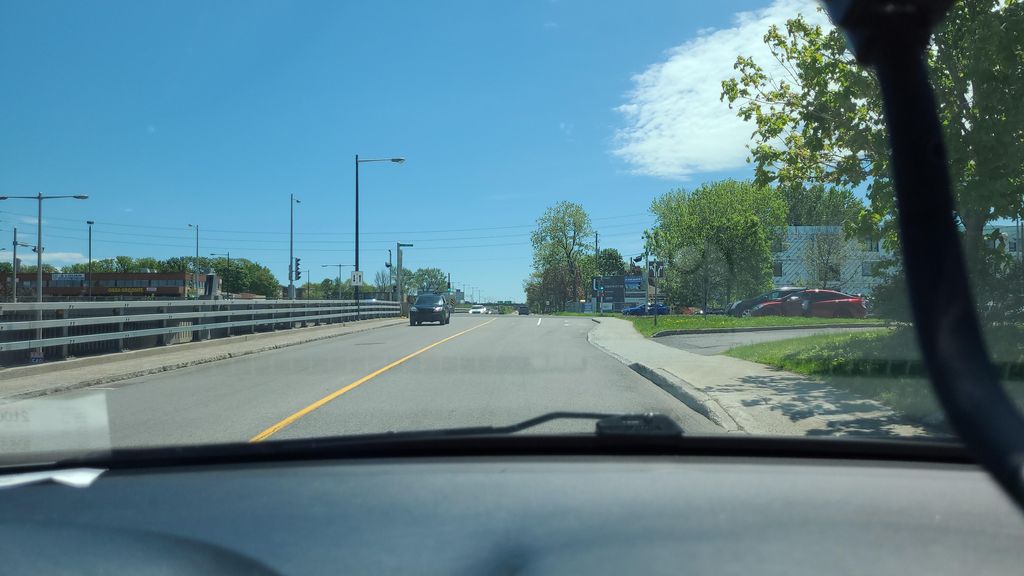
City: quebec_city